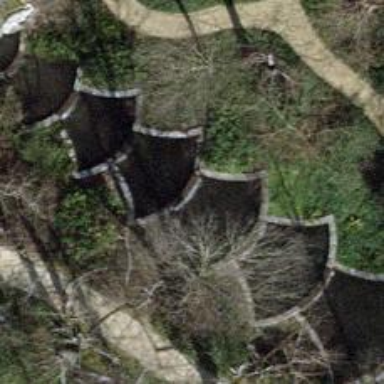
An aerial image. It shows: Retaining wall.